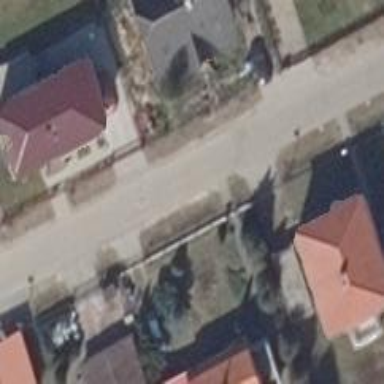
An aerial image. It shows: Footway along the road.